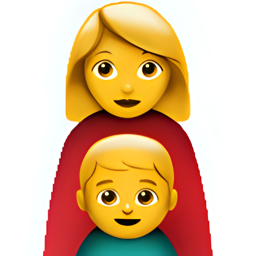
Name: family woman boy
Emoji: 👩‍👩‍👦
Group: People & Body
Sub-group: family